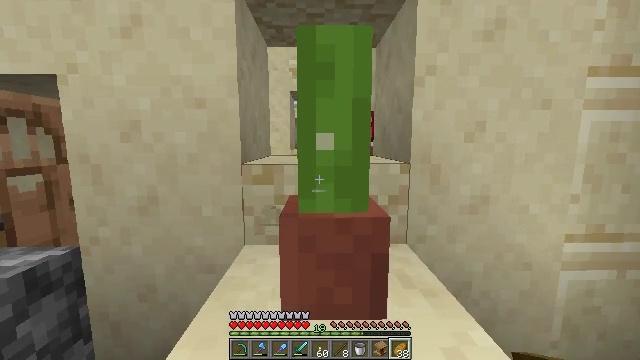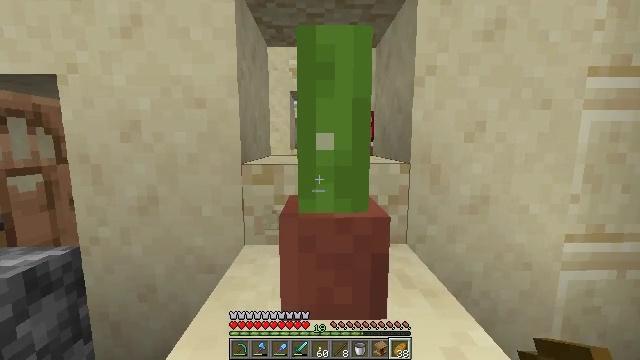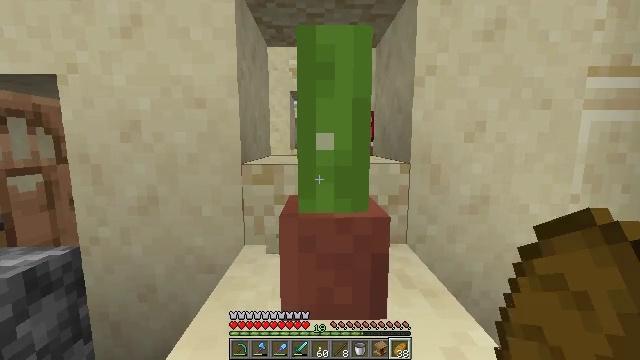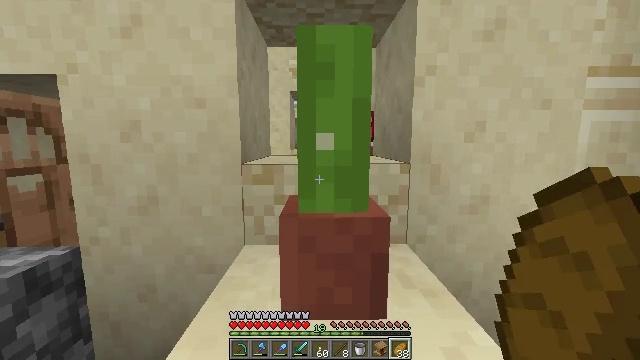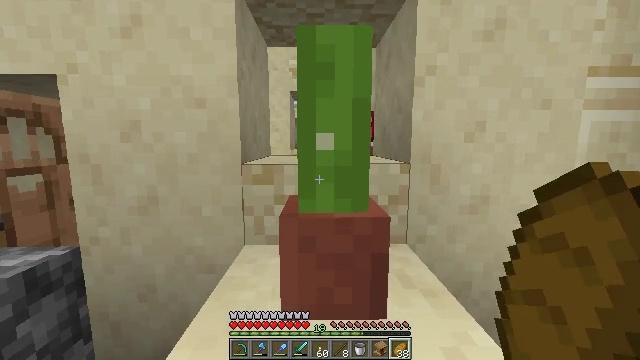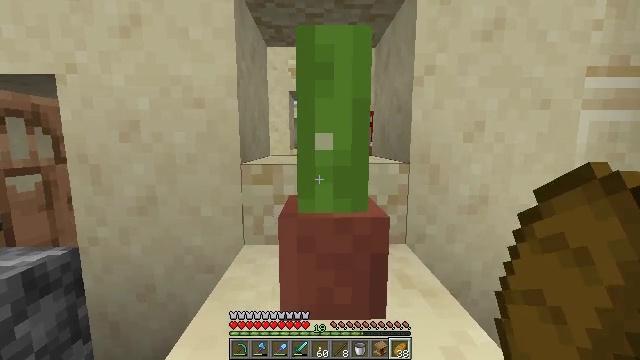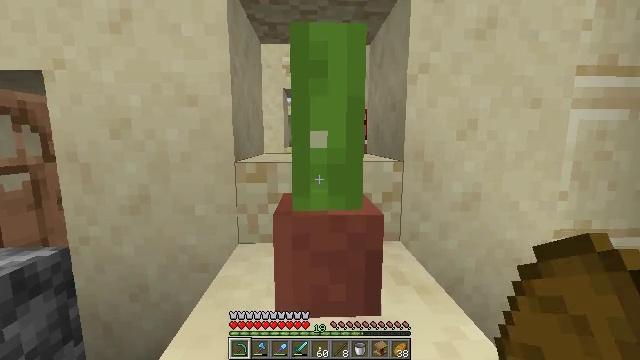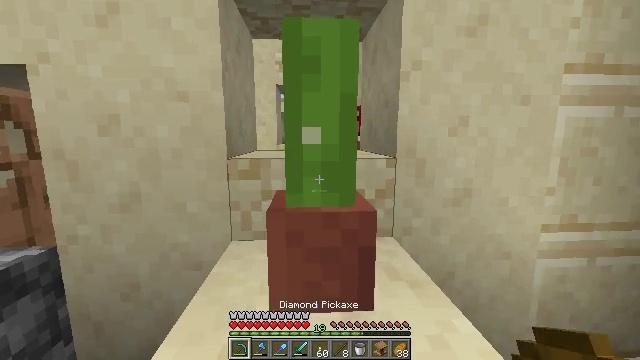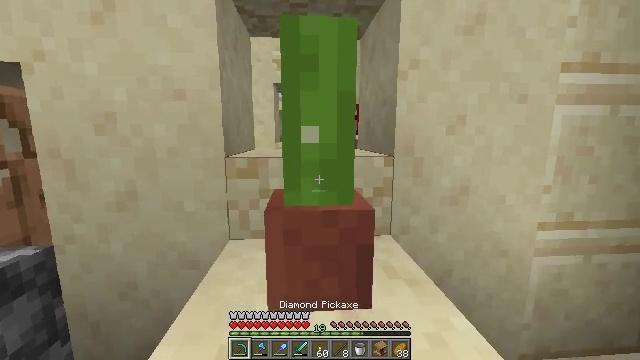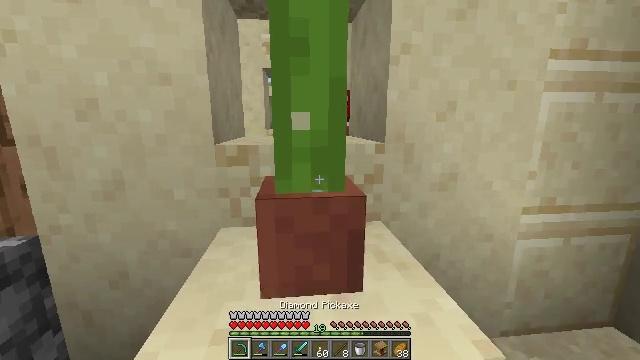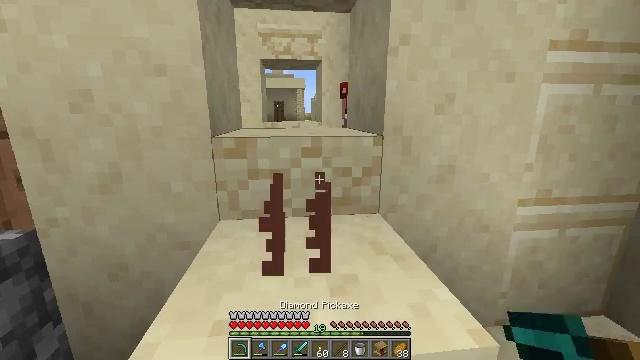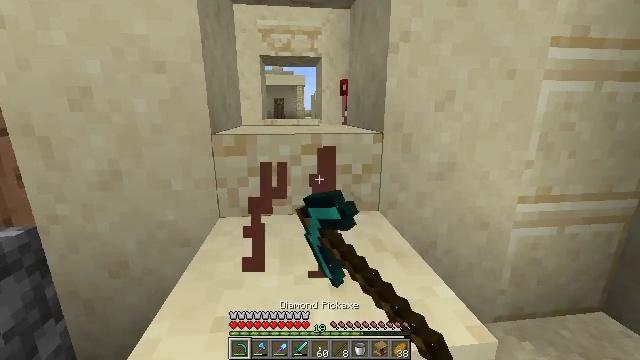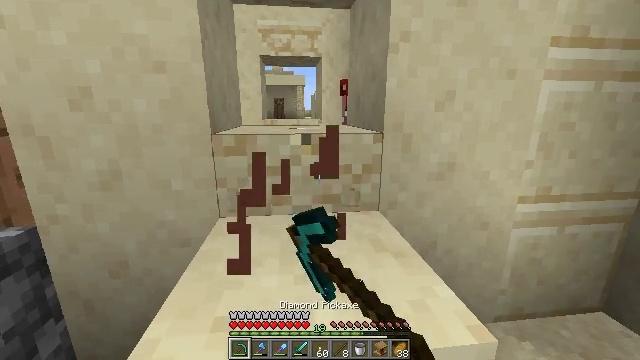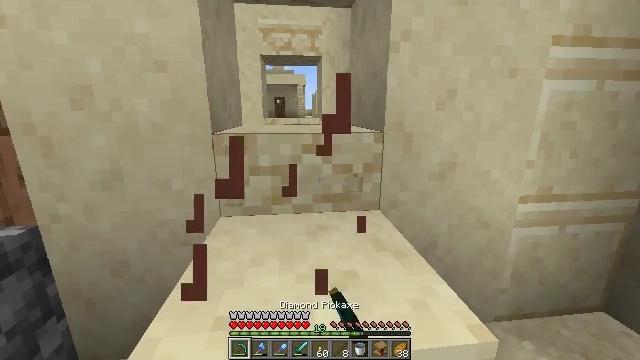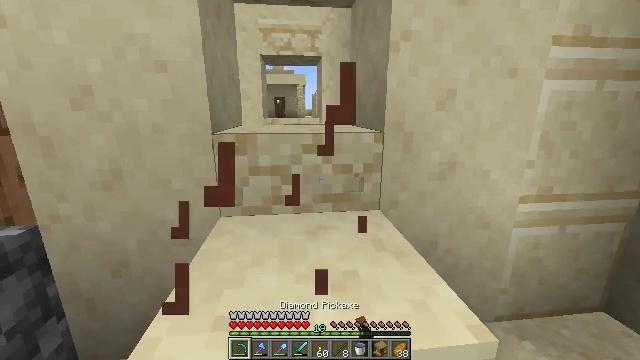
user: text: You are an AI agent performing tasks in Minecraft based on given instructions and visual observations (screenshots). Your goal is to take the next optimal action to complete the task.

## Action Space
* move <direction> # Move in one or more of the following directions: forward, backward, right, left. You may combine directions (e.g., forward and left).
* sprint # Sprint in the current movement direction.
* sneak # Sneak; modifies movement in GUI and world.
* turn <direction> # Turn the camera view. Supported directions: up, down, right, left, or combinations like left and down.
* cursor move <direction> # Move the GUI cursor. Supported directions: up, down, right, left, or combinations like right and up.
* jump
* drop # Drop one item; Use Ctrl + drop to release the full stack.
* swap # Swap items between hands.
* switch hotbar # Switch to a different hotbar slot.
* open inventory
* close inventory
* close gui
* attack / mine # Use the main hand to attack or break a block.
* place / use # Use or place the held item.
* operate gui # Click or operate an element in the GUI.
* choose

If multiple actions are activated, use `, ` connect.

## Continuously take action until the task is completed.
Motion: motion action
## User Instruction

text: Attack the potted cactus to pick it up.
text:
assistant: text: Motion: no_op
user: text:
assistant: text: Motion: no_op
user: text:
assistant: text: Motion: no_op
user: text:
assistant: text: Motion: no_op
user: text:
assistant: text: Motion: no_op
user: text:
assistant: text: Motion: turn right, switch to hotbar 1
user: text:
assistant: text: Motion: turn right, switch to hotbar 1
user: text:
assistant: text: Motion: switch to hotbar 1
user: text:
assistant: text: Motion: turn right and down, switch to hotbar 1
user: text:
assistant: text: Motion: turn down, attack / mine
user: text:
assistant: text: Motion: attack / mine
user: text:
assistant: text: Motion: attack / mine
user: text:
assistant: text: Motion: no_op
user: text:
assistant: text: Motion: no_op
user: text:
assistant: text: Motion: no_op